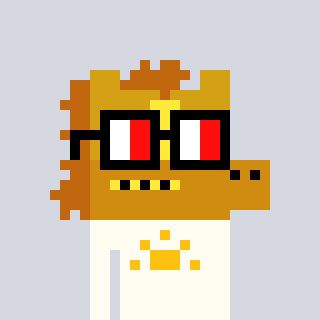
a pixel art character with square glasses with black frames and red eyes, a yellow horse-shaped head and a grayscale-colored body on a cool background